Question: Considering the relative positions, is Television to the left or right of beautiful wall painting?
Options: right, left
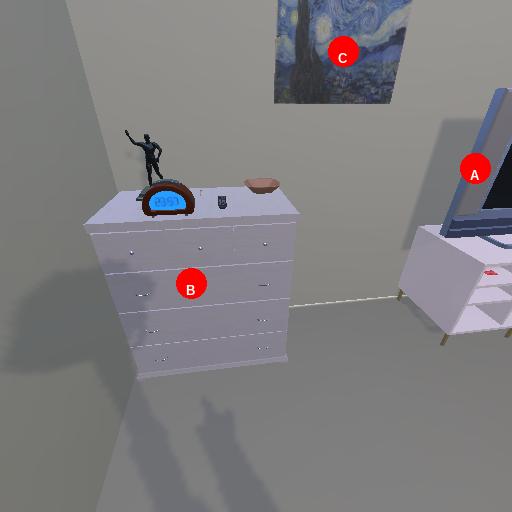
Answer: right